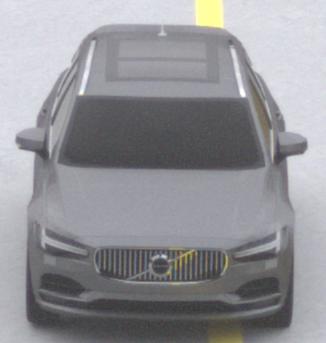
Make: Volvo
Model: V90
Detailed model: -
Model produced from: 2016
Model produced until: 2020
Doors: 5
Color: gray
Road condition: dry road
Daytime: morning or afternoon
Contrast: low contrast